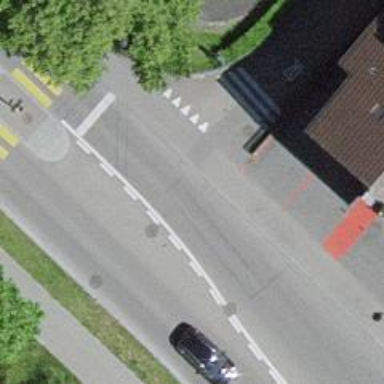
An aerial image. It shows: Asphalt road with sidewalks on both sides. The road is classified as primary highway.